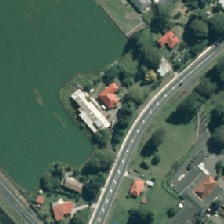
Land cover: urban_build_up